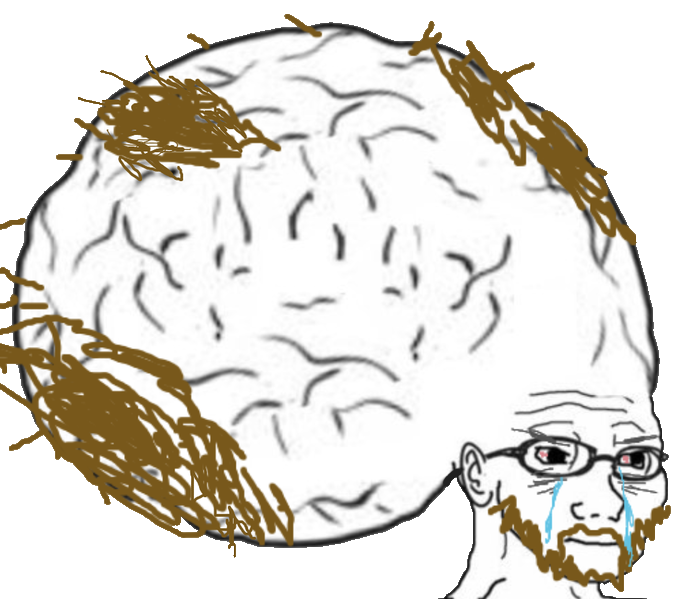
Label: 5_Coomer